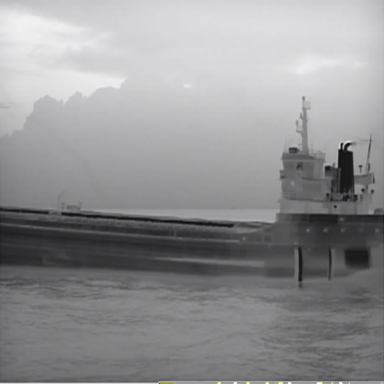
There is a liner in the infrared image.